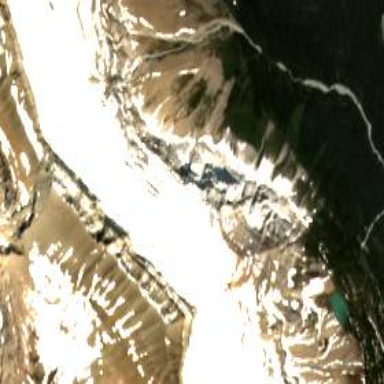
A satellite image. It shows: Stunning view of glacier.